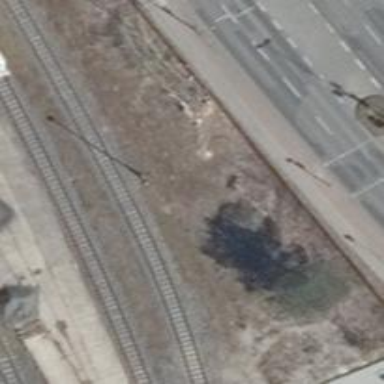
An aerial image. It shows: Abandoned railway.